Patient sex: M
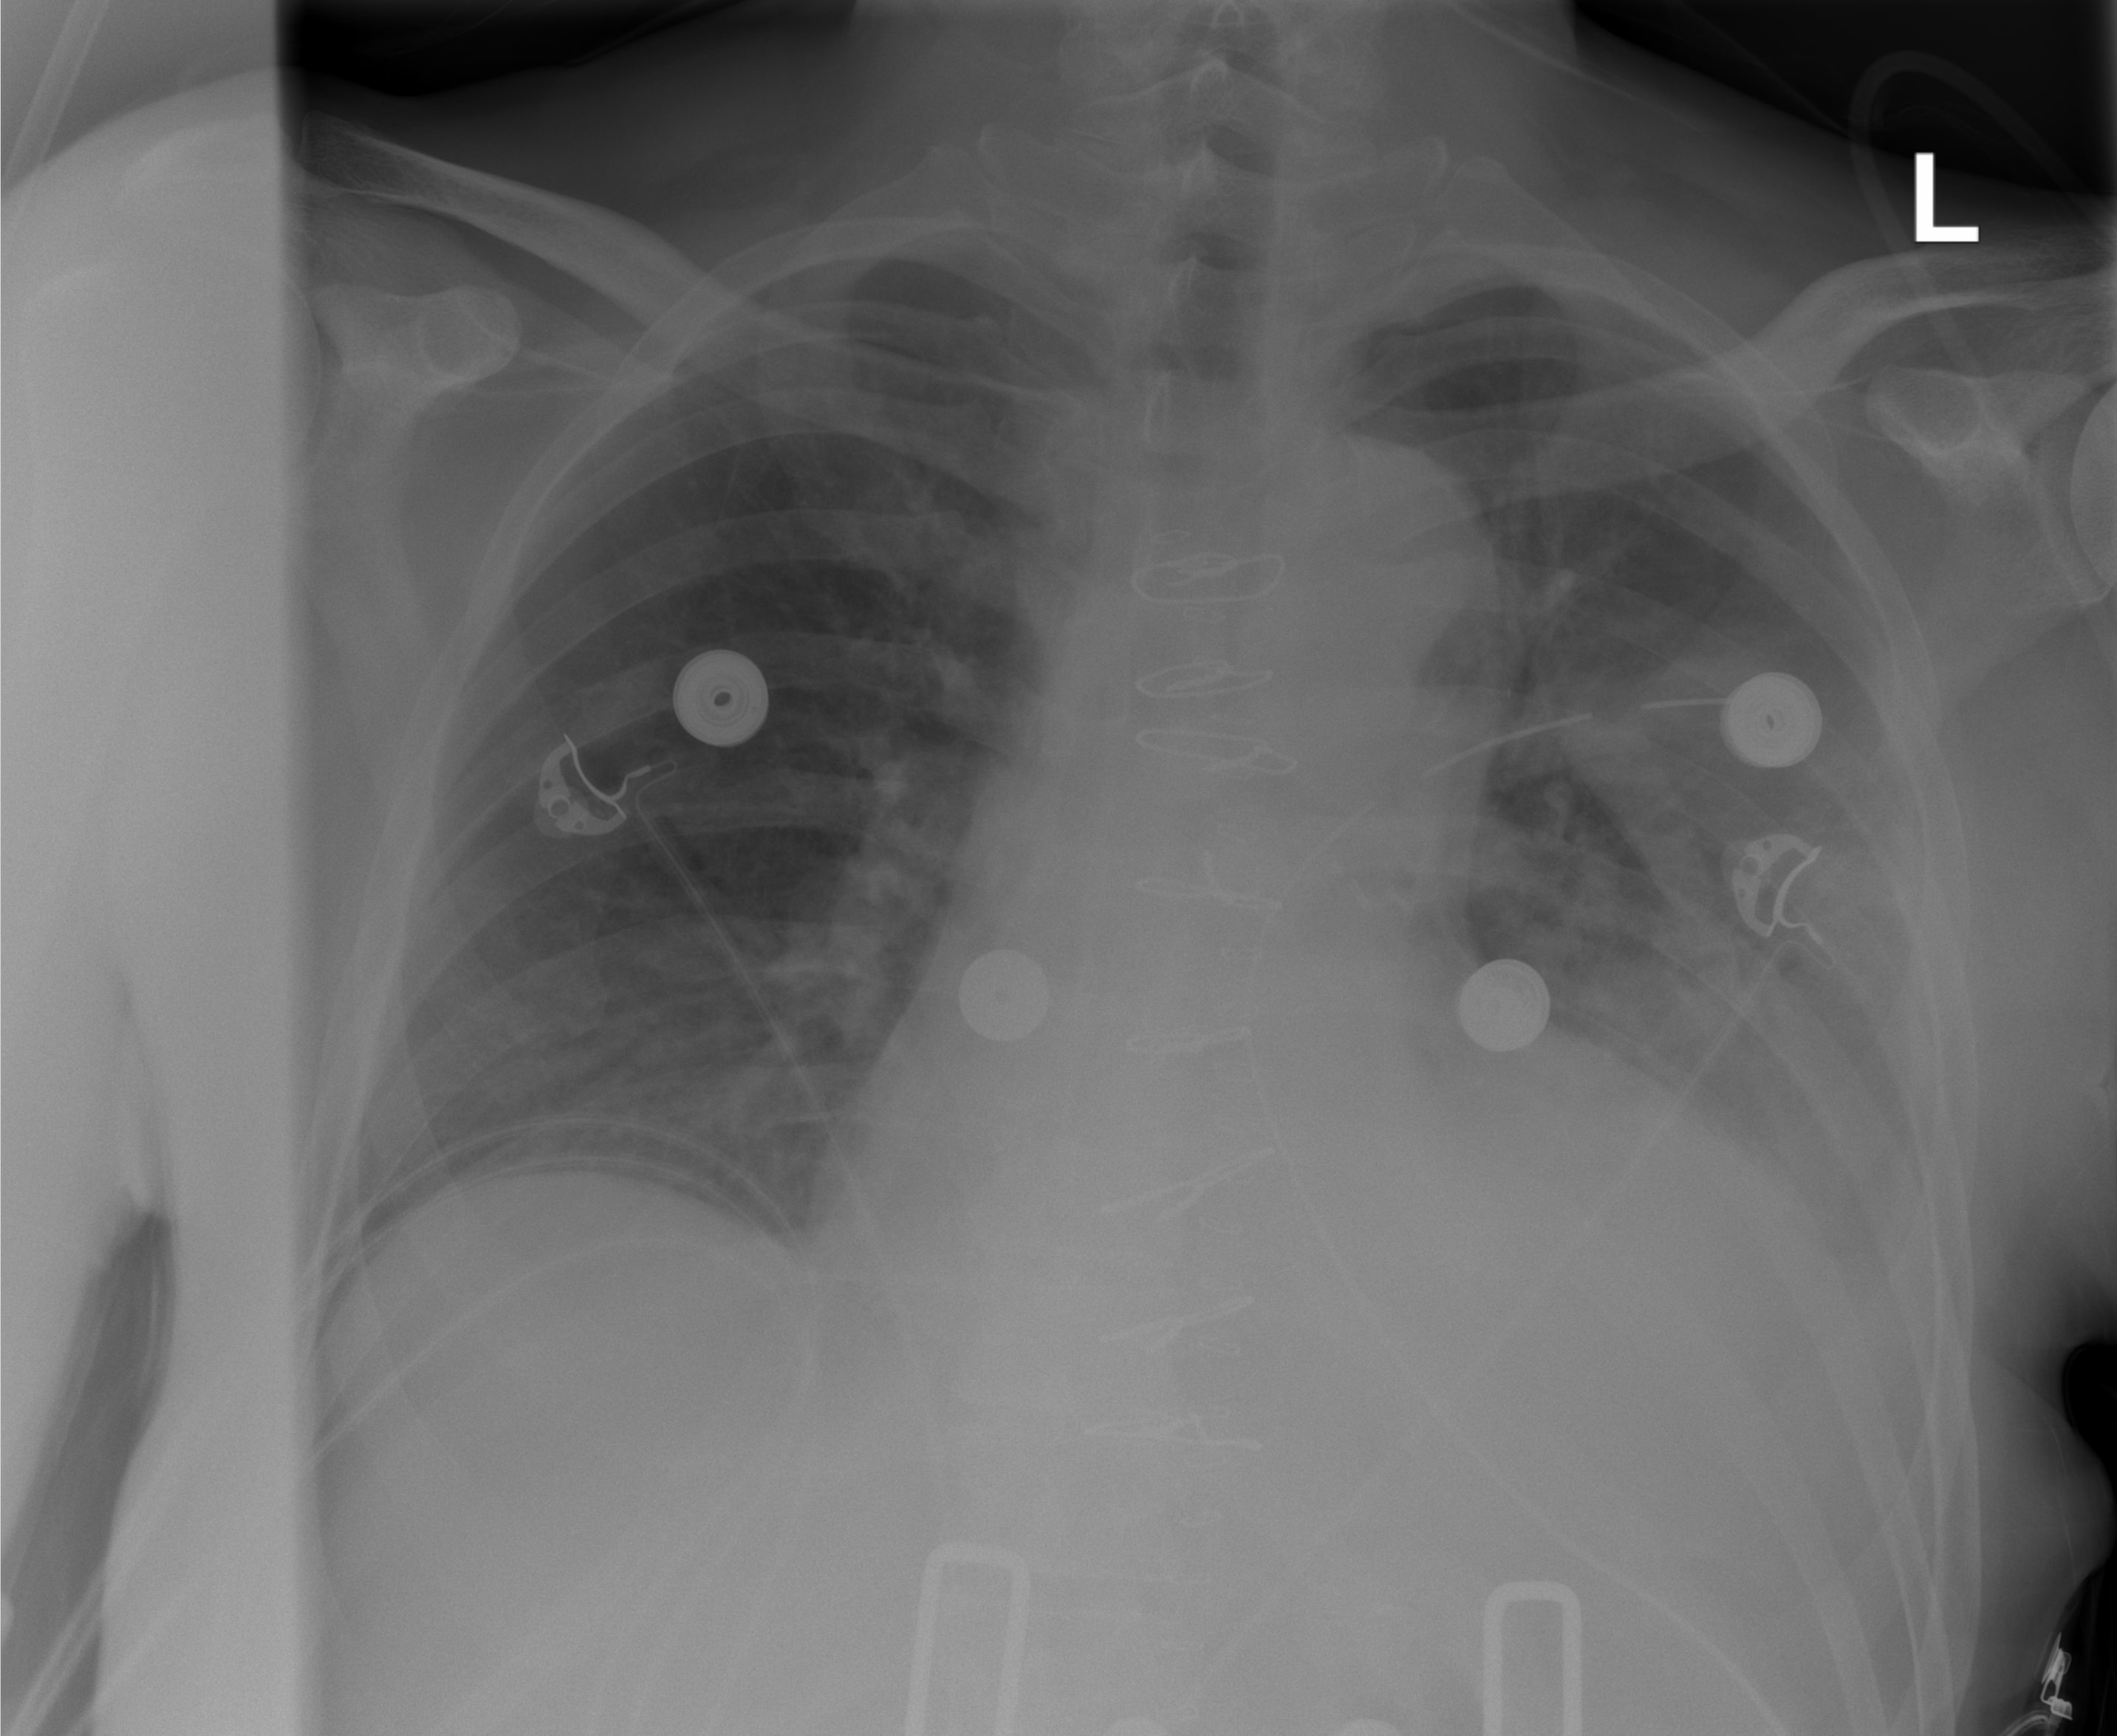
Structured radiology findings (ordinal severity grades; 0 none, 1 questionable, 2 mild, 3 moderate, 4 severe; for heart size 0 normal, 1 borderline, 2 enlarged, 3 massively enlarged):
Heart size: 2
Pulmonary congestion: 2
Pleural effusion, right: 0
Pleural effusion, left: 2
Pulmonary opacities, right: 0
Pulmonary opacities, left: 0
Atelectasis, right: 2
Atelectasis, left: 2